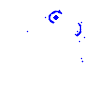
Particle: electron